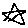
Label: star